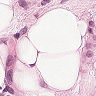
Metastatic tissue present: yes